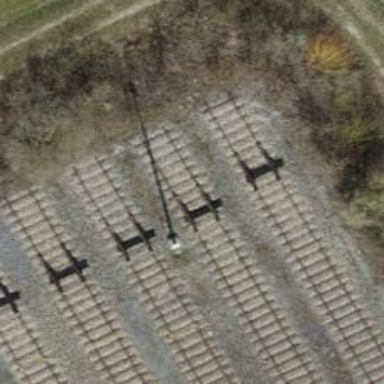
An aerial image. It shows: Railway buffer stop.